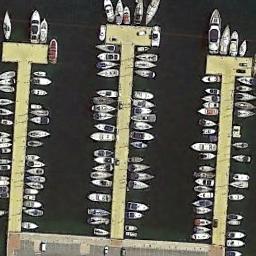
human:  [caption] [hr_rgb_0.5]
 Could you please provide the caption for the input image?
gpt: A lot of ships are in the harbor .

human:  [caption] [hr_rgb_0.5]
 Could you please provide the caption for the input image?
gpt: The harbor has lots of neatly docked boats and the color of the waters is green .

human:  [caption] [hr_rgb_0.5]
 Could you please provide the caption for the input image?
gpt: Many yachts moored neatly on the sea side of the harbor .

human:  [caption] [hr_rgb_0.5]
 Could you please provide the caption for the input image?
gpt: There aren't many boats in the upper left corner of the harbor .

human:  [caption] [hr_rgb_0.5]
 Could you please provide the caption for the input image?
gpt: There are many ships at the harbor .